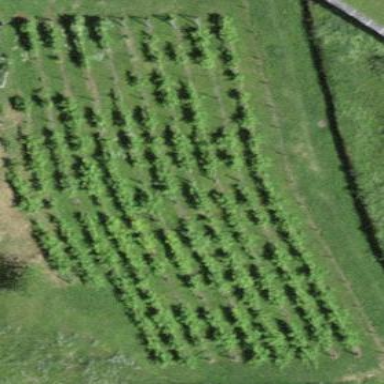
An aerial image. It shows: Vineyard.